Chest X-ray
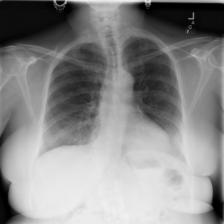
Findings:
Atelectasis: negative
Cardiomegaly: negative
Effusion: negative
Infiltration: negative
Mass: negative
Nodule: negative
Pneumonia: negative
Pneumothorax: positive
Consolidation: negative
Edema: negative
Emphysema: negative
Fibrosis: negative
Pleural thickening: negative
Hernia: negative